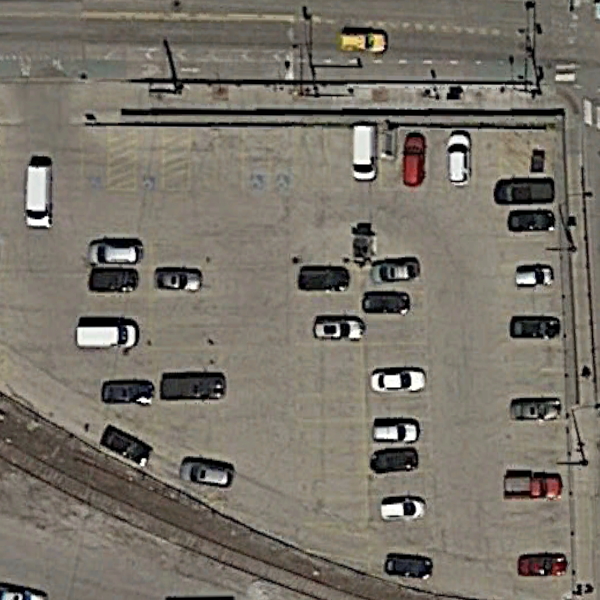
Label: Parking